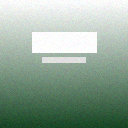
Screen state: on